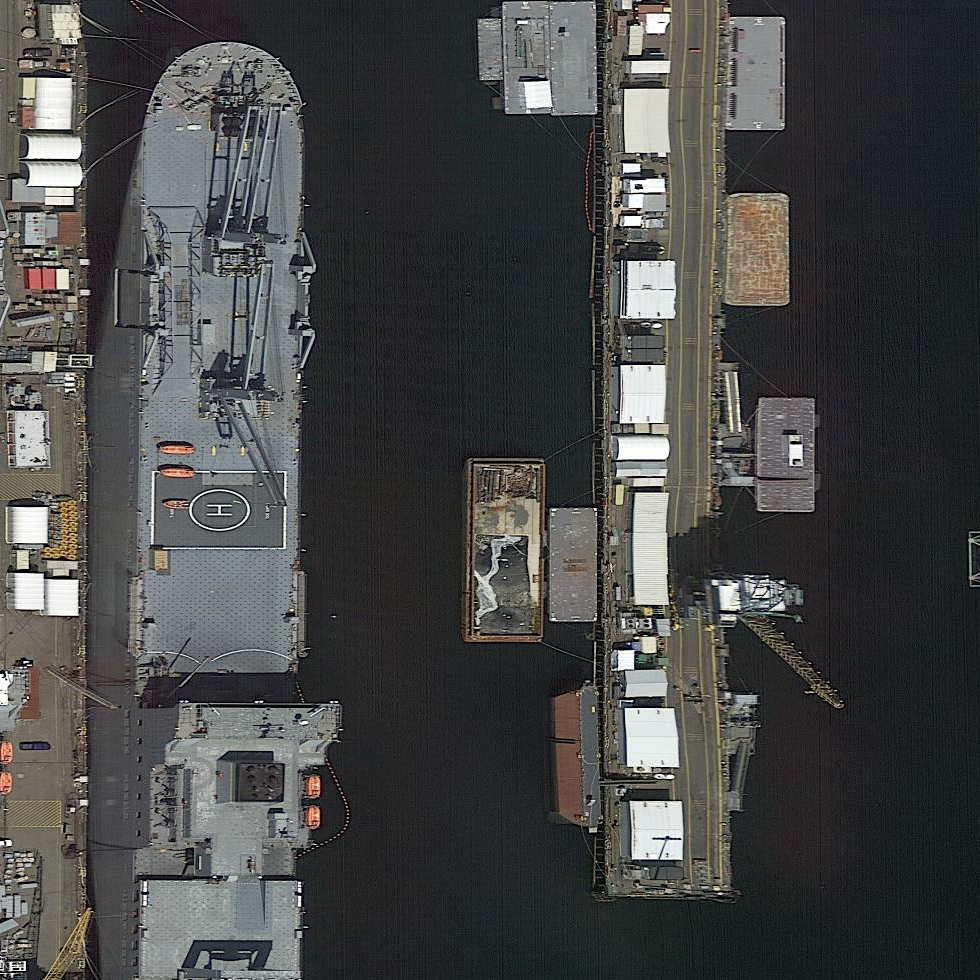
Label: Crane_ship